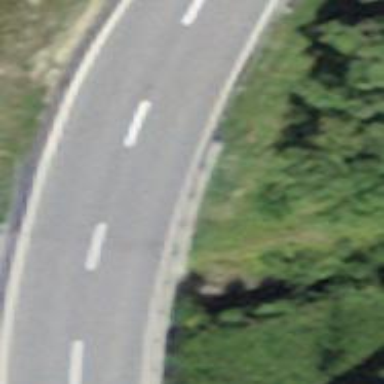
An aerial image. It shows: Secondary road with asphalt surface.